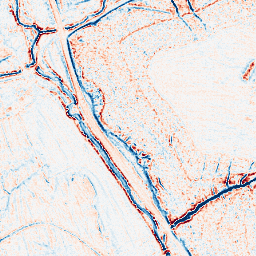
Category: edge_preserving
Decomposition family: anisotropic_diffusion
Decomposition parameters: iterations: 5
kappa: 10
gamma: 0.2
Upsampling method: sinc_blackman
Upsampling parameters: scale: 2
kernel_size: 4
Upsampling scale: 2